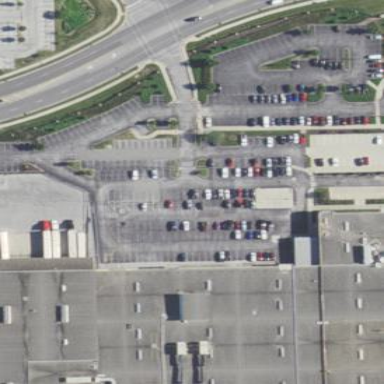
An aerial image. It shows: Parking area with concrete surface.